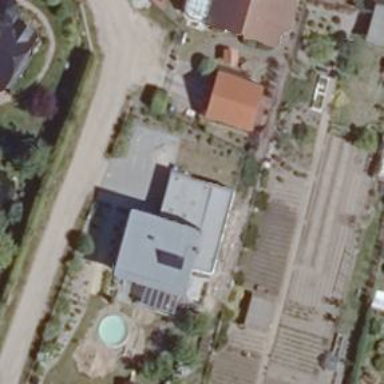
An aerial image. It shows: Simple house.